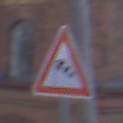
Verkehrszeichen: SeitenwindVonLinks
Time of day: SunriseSunset
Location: Outdoor (Urban)
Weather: Clear
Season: NotSpecified
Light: Natural